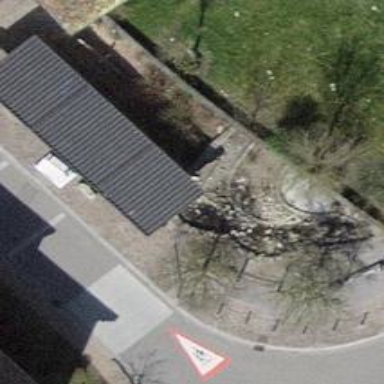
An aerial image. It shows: Sheltered building.